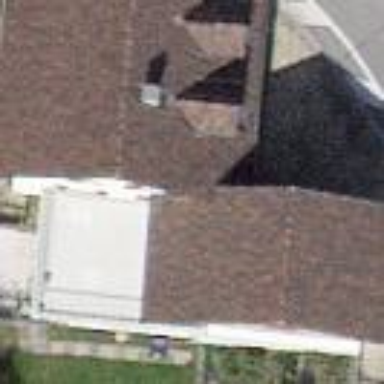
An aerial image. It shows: Gabled roofed house.